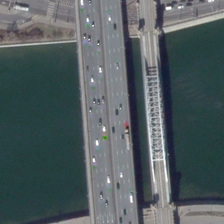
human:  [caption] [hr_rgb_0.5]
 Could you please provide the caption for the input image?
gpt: a bridge connects the two sides of the river .

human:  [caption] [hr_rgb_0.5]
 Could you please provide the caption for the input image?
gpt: many cars are on a bridge over a river near a road with cars .

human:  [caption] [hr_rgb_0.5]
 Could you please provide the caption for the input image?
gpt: one side of the bridge is the city, the other side is a green area .

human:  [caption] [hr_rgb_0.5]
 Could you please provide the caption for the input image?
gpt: many cars are on a bridge over a river near a road with cars .

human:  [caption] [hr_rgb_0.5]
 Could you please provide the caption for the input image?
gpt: a bridge connects the two sides of the river .